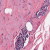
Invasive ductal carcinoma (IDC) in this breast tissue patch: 0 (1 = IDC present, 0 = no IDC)